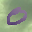
Label: 0